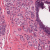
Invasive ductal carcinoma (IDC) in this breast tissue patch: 0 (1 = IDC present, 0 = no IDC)